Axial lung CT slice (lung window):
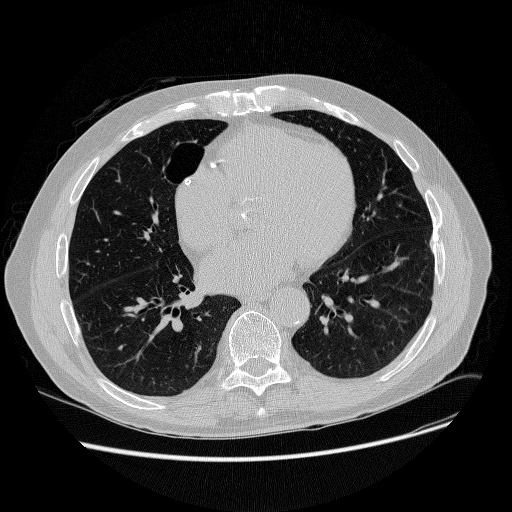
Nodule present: no